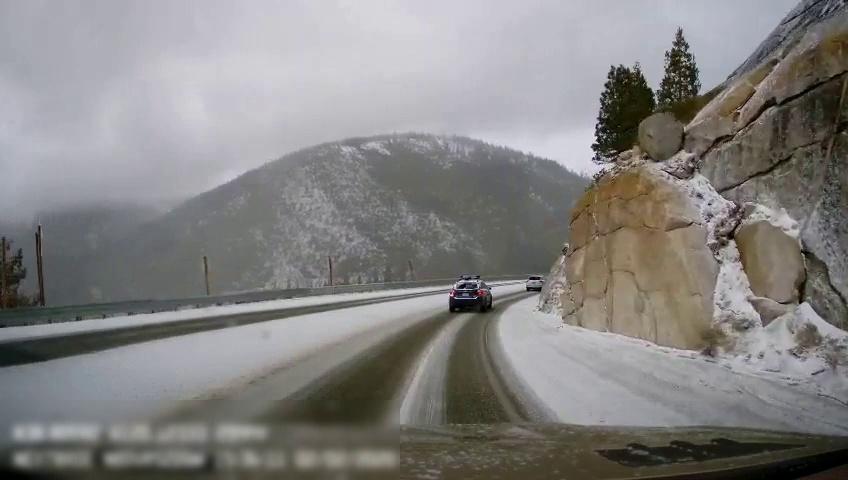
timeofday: Day
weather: Snowy
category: Drivable Space
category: Vehicles | Car
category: Vehicles | Car
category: Lanes | Current Lane
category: Traffic | Signs